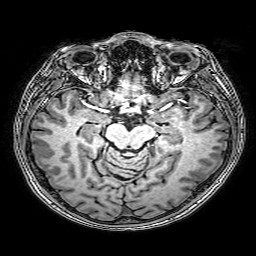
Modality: T1w
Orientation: coronal
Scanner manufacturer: philips
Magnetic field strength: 3 T
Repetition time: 0.0096 s
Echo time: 0.0046 s